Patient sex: M
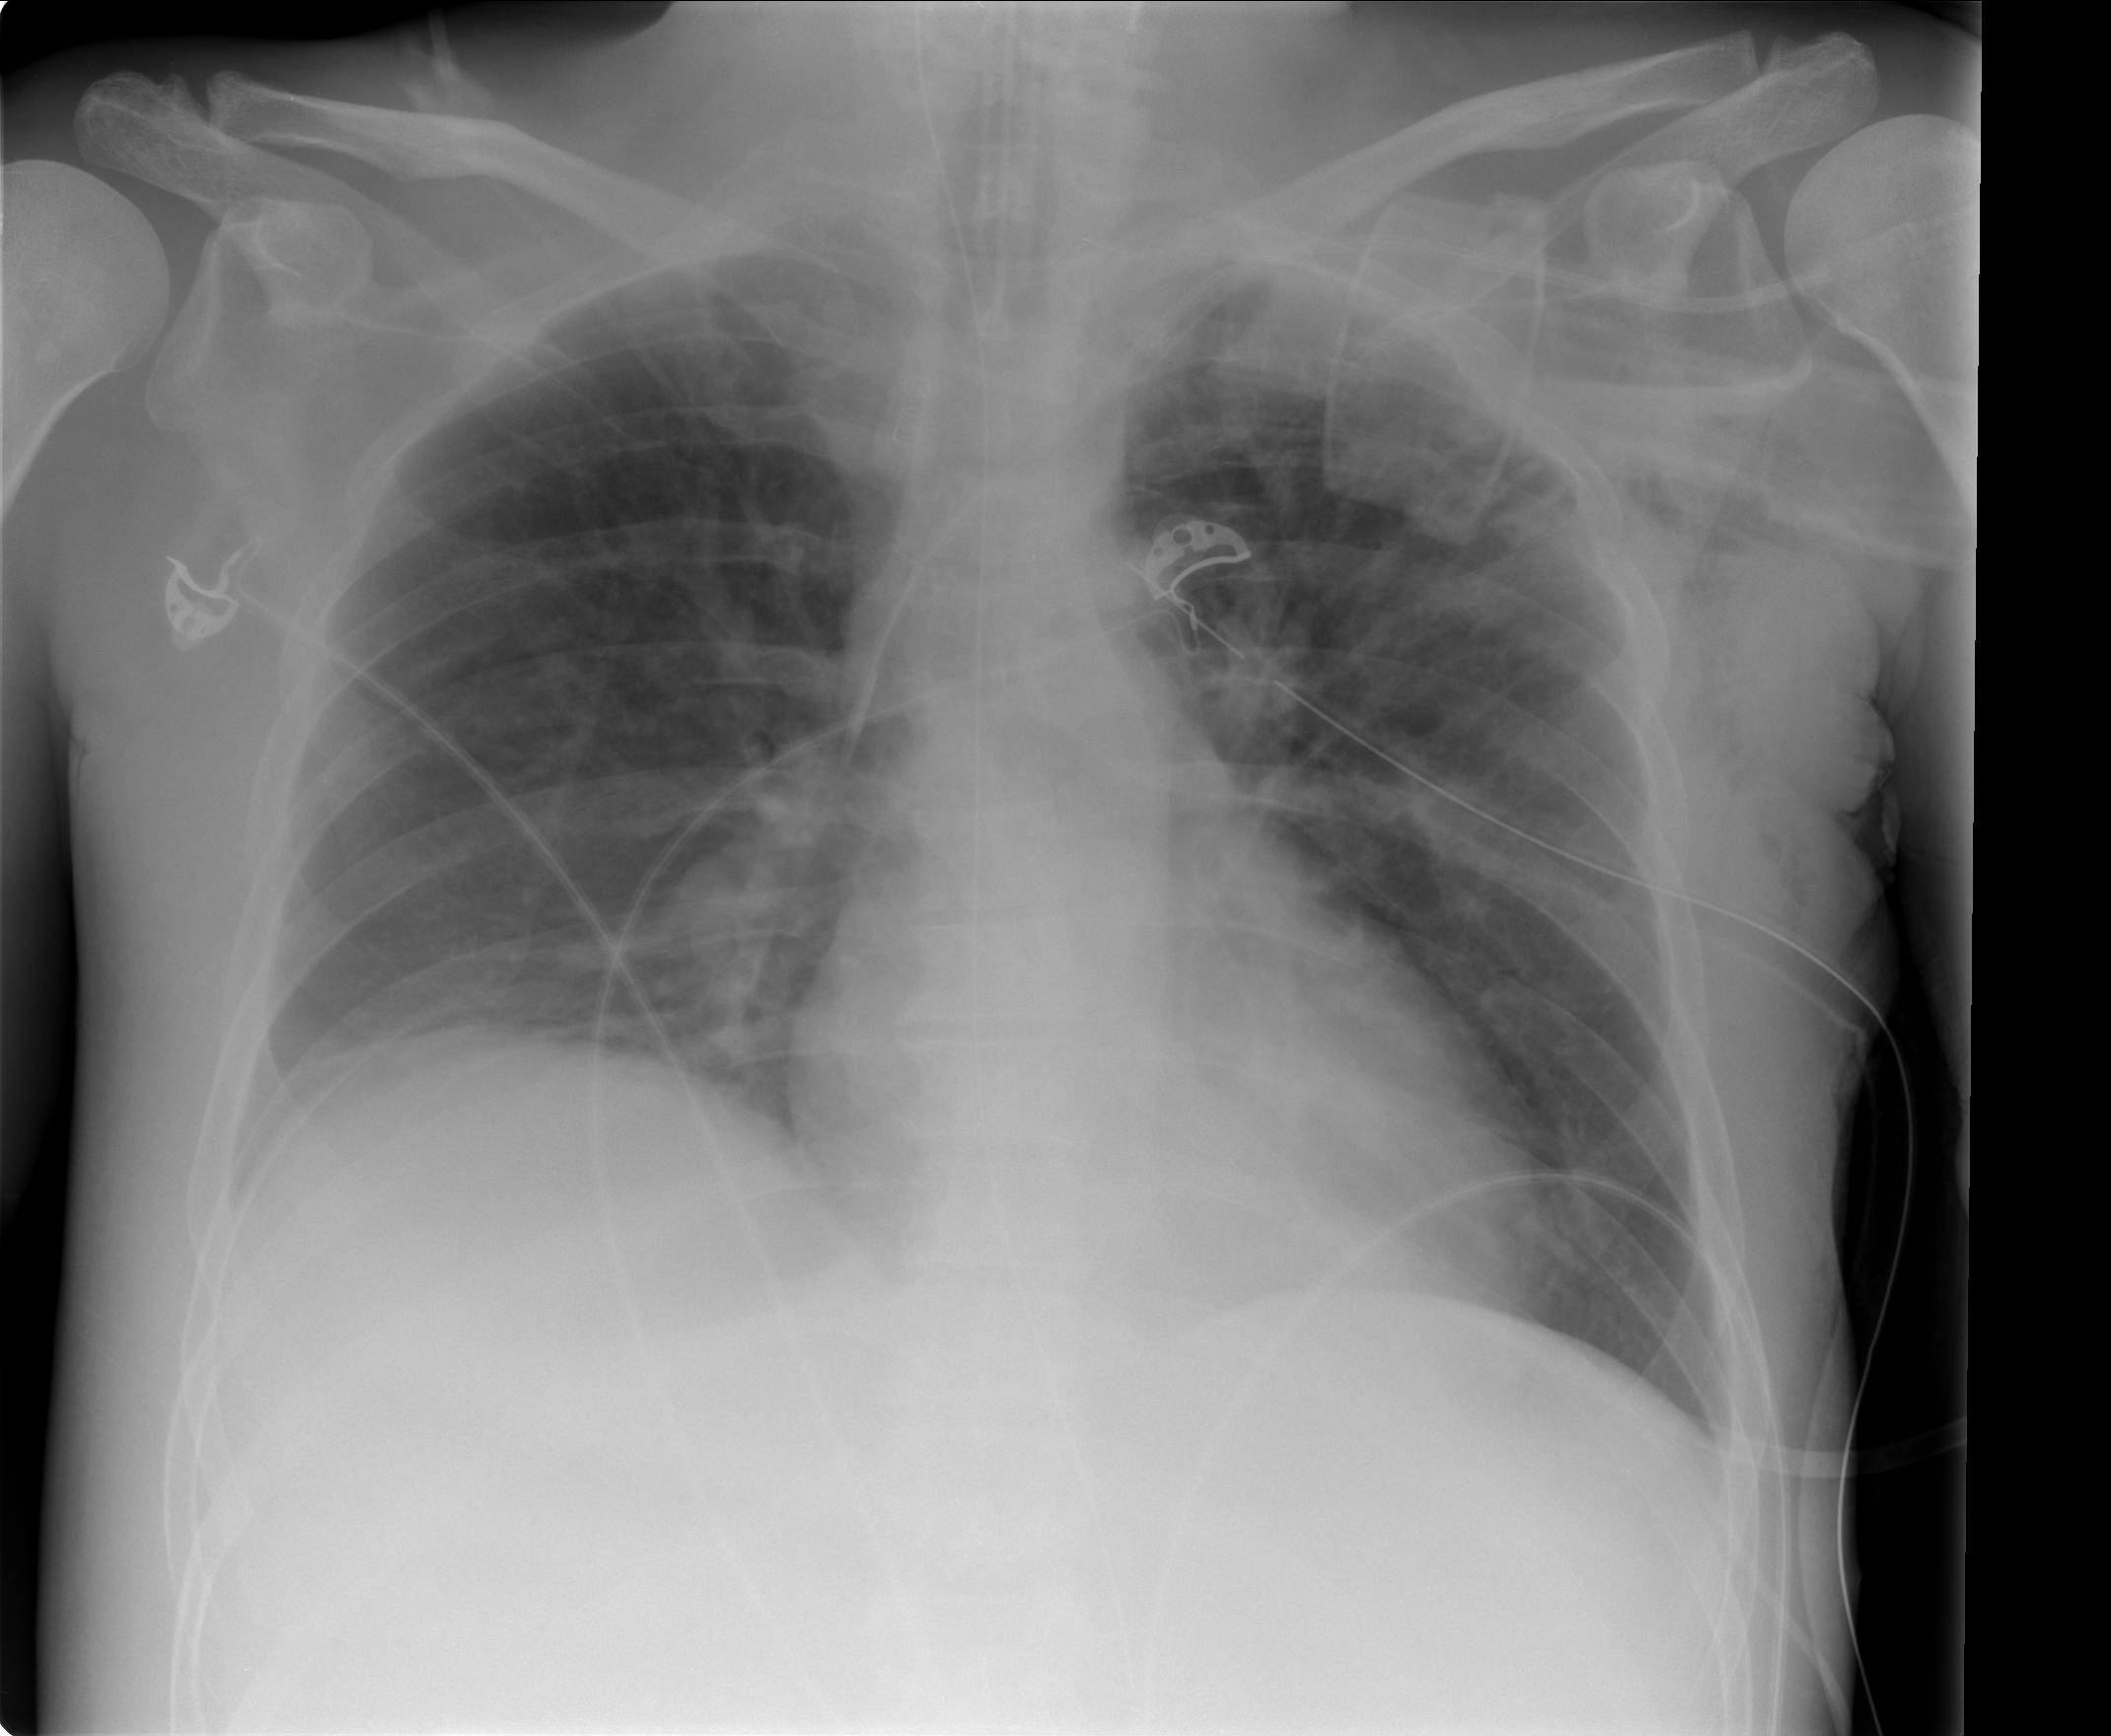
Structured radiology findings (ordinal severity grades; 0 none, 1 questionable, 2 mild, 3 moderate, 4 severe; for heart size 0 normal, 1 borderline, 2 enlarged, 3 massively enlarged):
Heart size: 0
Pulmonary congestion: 2
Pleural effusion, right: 2
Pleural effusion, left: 2
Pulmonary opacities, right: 2
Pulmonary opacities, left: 0
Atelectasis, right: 2
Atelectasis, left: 0